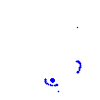
Particle: kaon